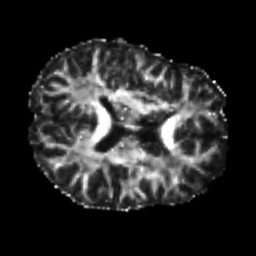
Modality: FA
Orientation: axial
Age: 26
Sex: female
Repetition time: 8.4 s
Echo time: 0.09 s